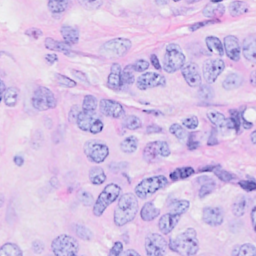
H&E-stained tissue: Breast